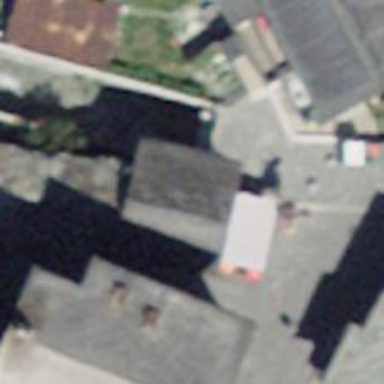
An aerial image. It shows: Fast food establishment.